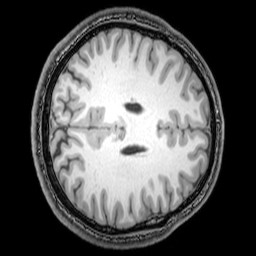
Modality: T1w
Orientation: axial
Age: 24
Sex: male
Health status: healthy
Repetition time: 0.081 s
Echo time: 0.037 s